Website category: university
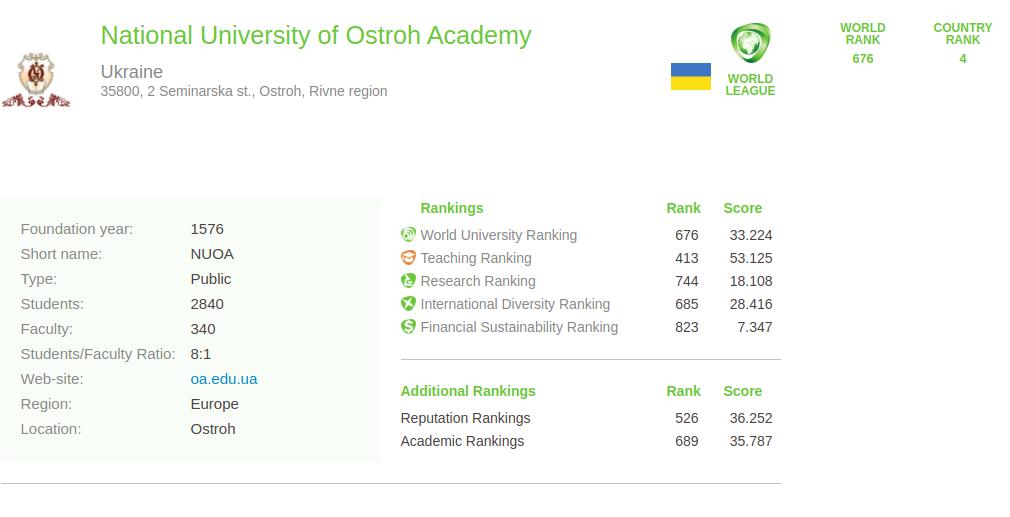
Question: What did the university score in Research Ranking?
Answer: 18.108

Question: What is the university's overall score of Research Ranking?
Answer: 18.108

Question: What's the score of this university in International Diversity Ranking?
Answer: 28.416

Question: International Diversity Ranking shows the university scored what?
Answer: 28.416

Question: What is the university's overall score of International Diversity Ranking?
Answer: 28.416

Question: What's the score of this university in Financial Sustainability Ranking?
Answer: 7.347

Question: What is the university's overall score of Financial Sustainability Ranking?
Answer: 7.347

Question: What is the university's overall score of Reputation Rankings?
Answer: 36.252

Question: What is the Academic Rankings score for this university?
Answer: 35.787

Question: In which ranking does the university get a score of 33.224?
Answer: World University Ranking

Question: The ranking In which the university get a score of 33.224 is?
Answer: World University Ranking

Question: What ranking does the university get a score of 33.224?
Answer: World University Ranking

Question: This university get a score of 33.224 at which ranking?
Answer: World University Ranking

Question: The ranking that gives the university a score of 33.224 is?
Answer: World University Ranking

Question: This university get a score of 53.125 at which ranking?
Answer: Teaching Ranking

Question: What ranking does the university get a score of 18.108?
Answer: Research Ranking

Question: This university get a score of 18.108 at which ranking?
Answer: Research Ranking

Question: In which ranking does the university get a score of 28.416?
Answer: International Diversity Ranking

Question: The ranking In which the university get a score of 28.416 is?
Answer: International Diversity Ranking

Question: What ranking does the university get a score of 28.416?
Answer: International Diversity Ranking

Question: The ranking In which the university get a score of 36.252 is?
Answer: Reputation Rankings

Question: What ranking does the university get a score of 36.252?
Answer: Reputation Rankings

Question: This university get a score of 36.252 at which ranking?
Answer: Reputation Rankings

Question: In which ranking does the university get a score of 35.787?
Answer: Academic Rankings

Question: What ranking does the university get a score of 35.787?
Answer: Academic Rankings